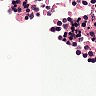
Metastatic tissue present: no